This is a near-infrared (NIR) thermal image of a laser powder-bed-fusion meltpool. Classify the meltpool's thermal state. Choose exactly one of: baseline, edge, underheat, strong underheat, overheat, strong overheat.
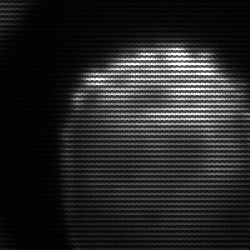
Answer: edge